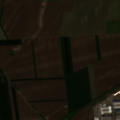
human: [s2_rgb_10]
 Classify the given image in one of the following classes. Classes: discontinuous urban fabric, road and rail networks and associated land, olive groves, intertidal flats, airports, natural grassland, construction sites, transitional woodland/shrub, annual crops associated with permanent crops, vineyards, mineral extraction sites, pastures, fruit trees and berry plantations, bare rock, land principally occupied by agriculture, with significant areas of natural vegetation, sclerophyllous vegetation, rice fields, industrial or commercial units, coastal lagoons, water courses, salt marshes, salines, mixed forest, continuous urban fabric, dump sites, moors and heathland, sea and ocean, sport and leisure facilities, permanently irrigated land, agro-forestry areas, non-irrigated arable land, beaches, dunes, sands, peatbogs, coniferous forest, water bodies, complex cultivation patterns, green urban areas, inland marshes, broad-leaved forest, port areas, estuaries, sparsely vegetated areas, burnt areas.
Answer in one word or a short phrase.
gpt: industrial or commercial units, non-irrigated arable land